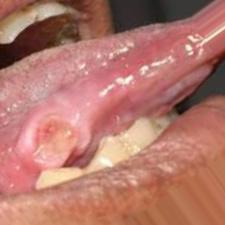
Condition: Mouth Ulcer